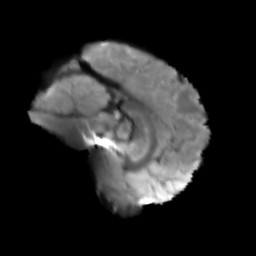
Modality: T2w
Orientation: sagittal
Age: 47
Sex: male
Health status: healthy
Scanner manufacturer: siemens
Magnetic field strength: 3 T
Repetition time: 3.6 s
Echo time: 0.092 s